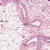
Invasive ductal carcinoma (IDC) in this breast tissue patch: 0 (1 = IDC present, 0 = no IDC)